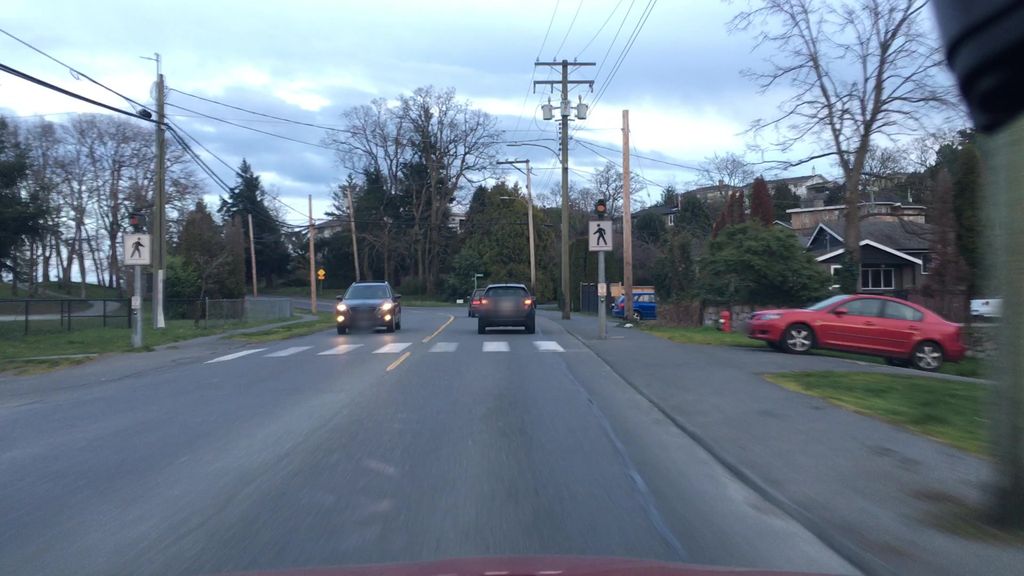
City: victoria